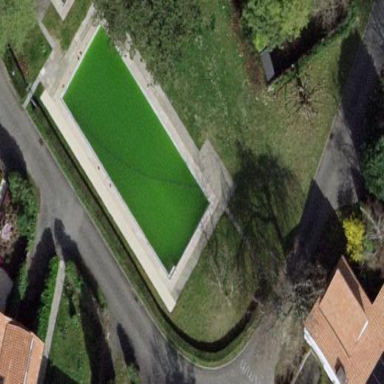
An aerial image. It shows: Swimming pool located in leisure land.